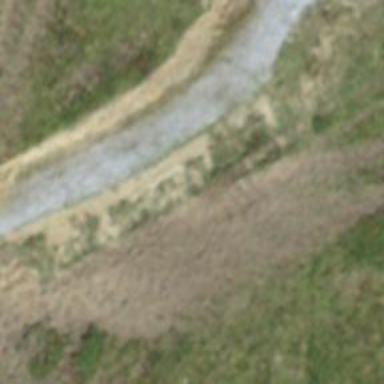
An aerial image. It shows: Gravel track with grade 2 quality.